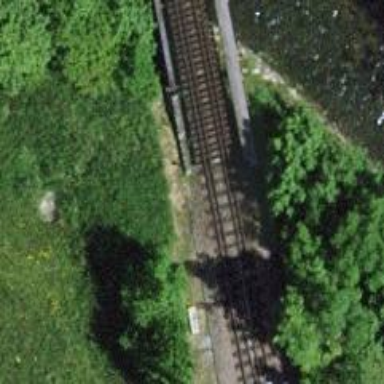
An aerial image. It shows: Bridge with single railway track electrified by contact line.